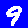
Digit: 9